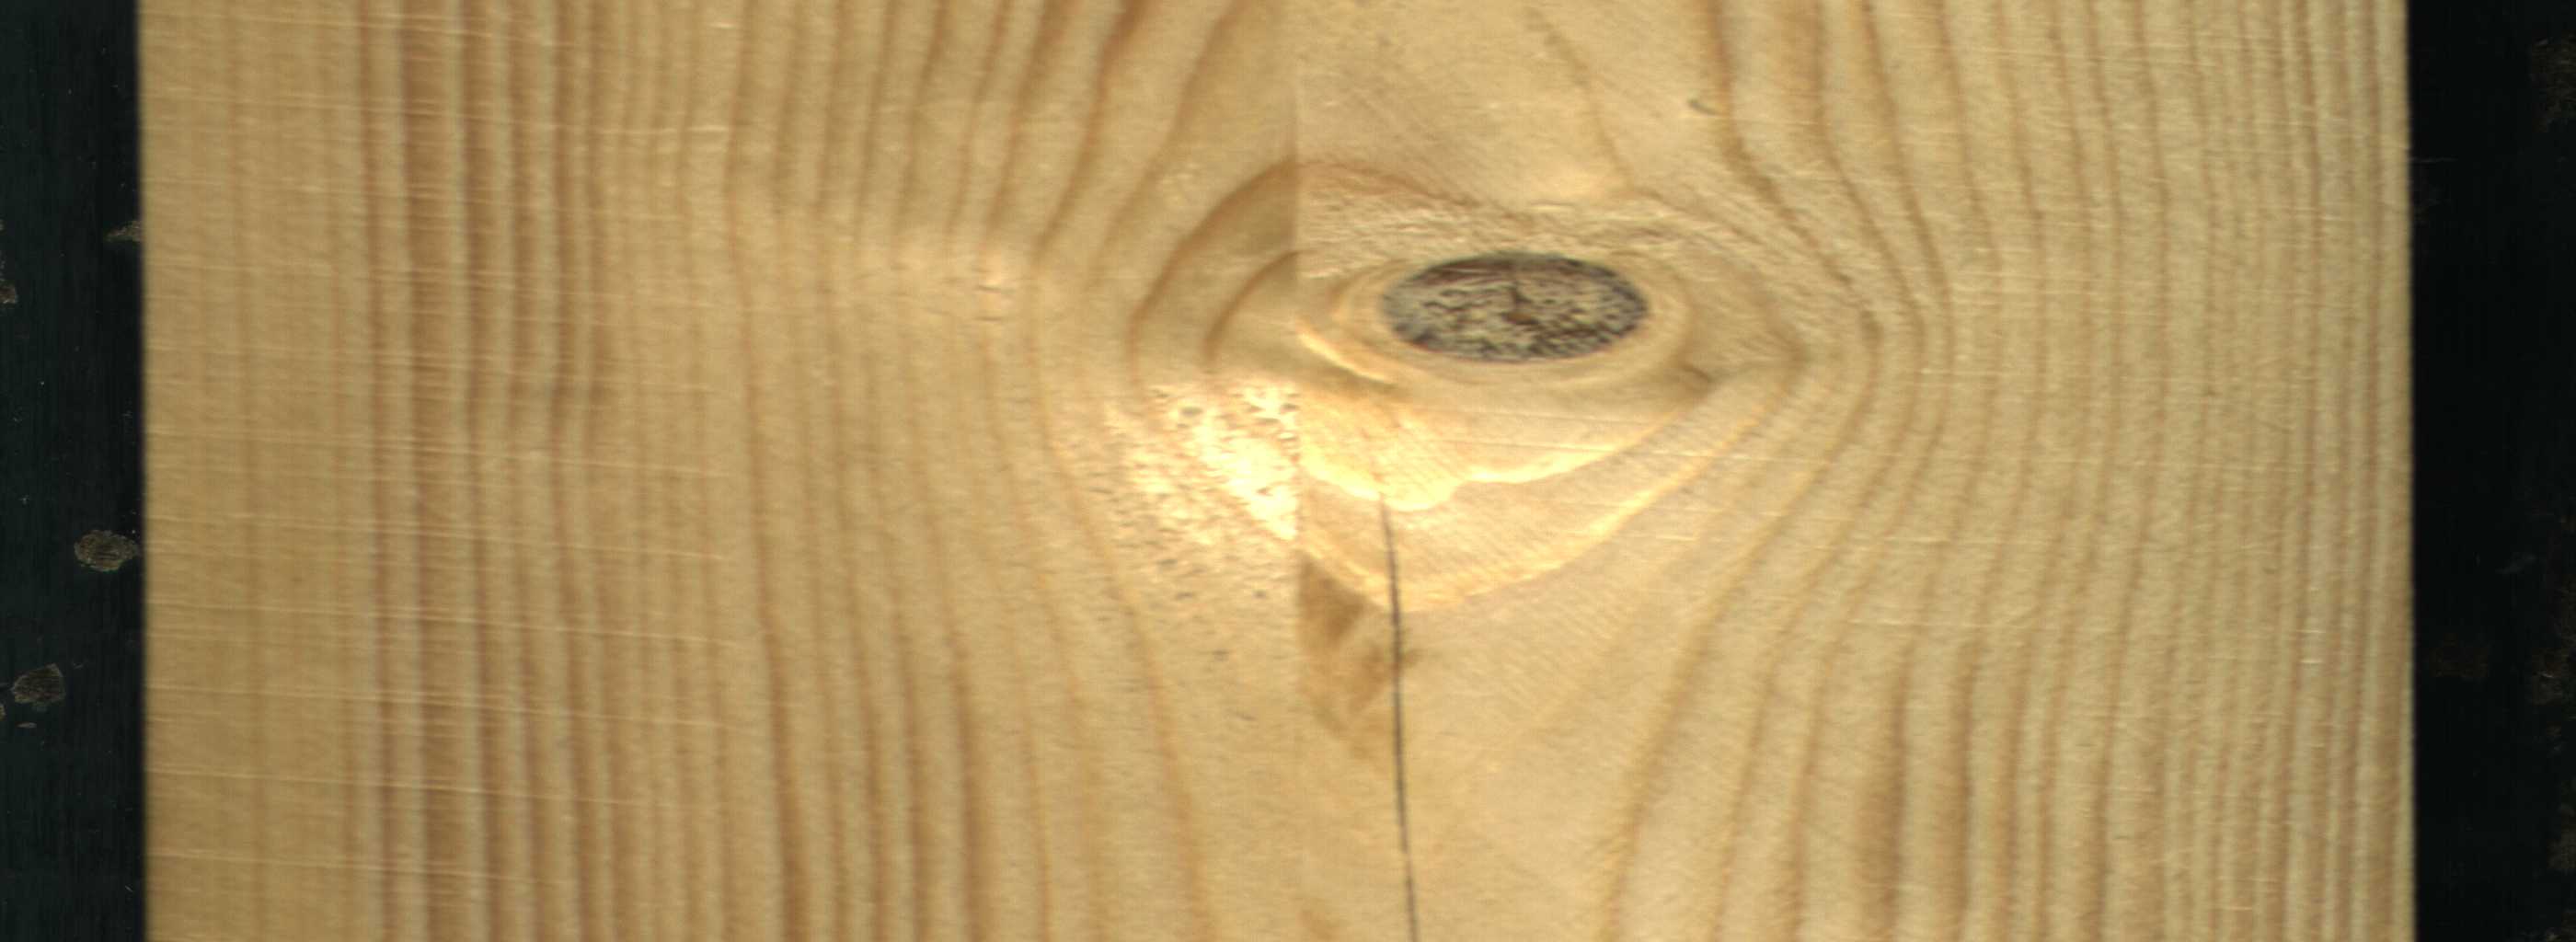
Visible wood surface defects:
Crack
Dead_Knot